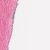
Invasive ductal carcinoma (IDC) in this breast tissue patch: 0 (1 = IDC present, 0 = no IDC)